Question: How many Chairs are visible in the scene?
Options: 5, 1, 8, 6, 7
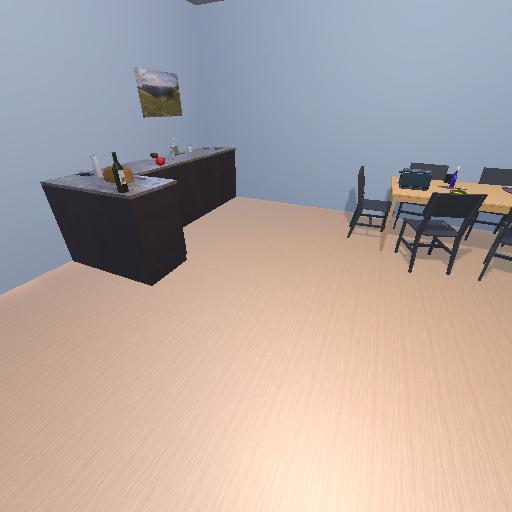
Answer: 5